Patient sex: M
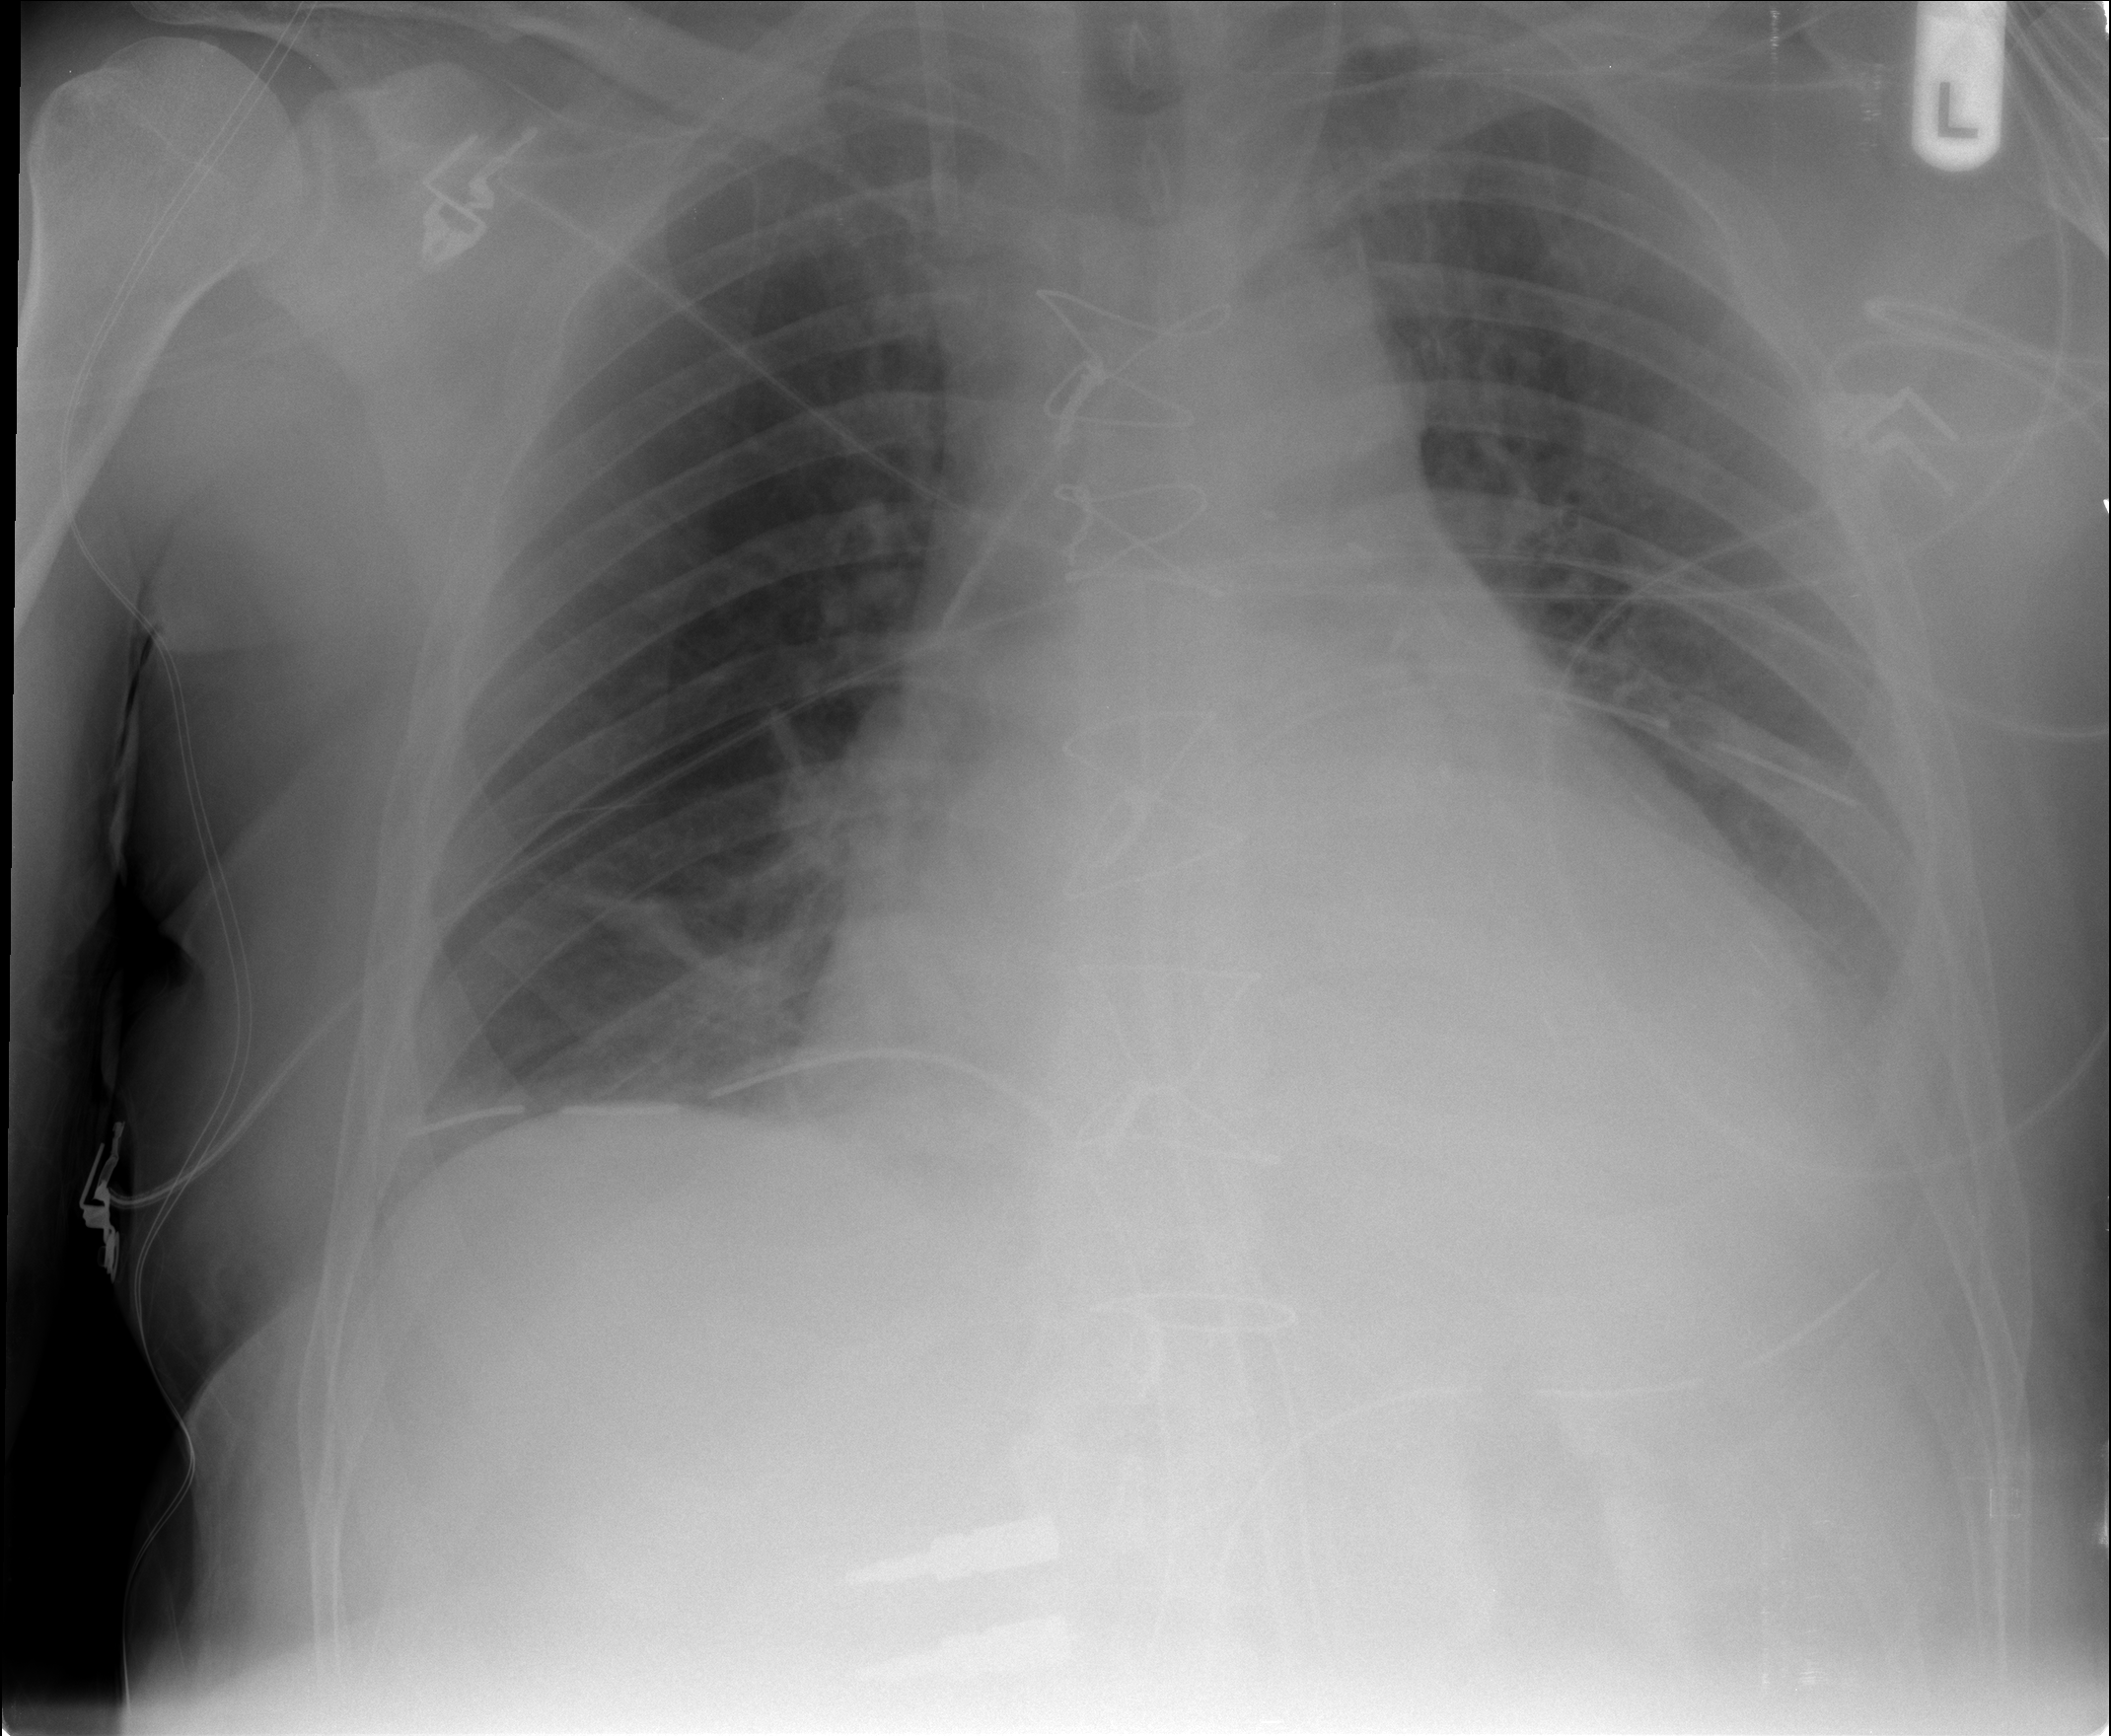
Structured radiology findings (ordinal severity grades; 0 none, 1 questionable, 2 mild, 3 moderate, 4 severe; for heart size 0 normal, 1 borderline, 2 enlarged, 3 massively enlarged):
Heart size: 3
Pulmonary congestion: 0
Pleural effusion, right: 0
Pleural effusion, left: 2
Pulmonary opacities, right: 0
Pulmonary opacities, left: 0
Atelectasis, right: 1
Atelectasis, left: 2